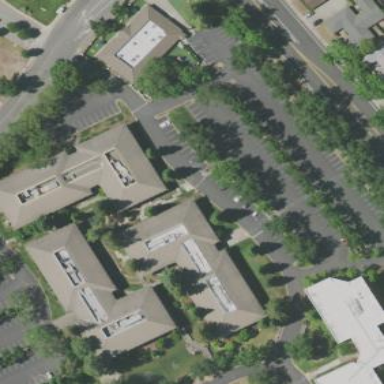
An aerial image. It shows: Commercial building.